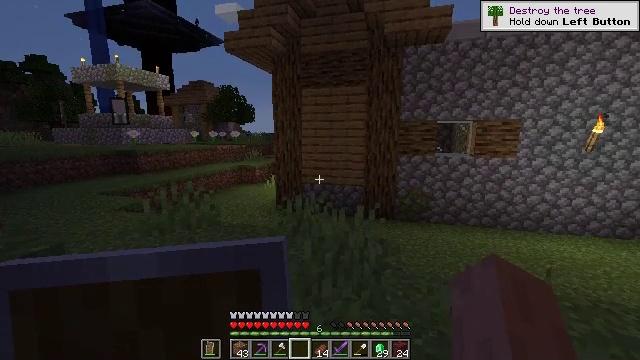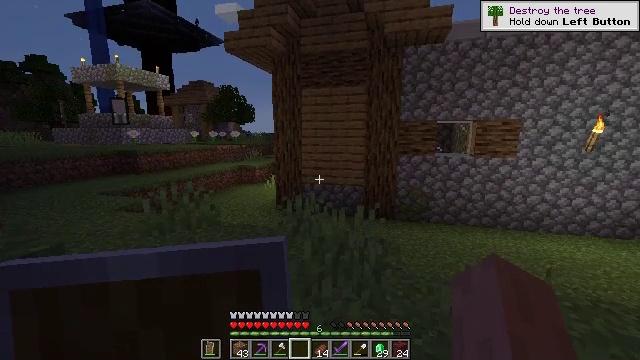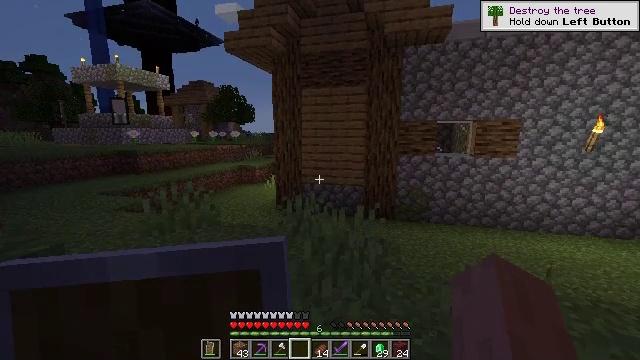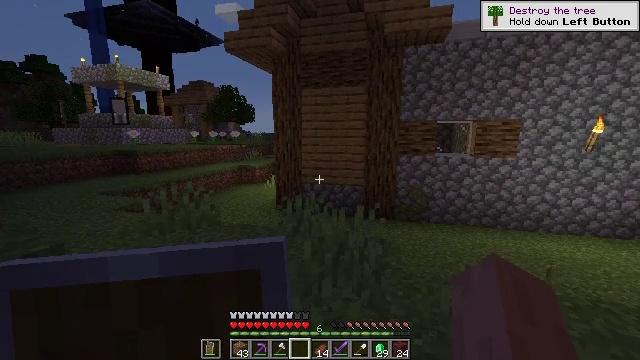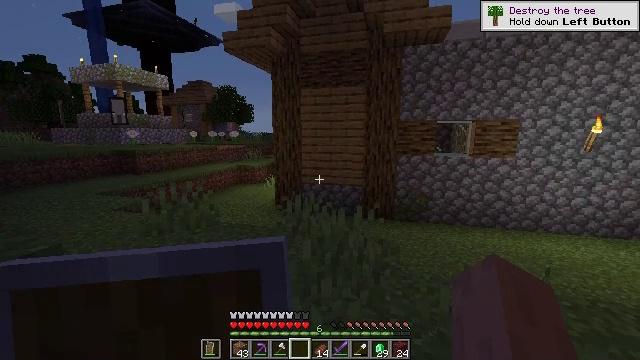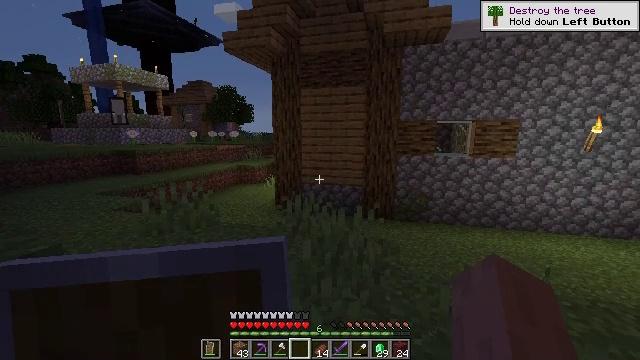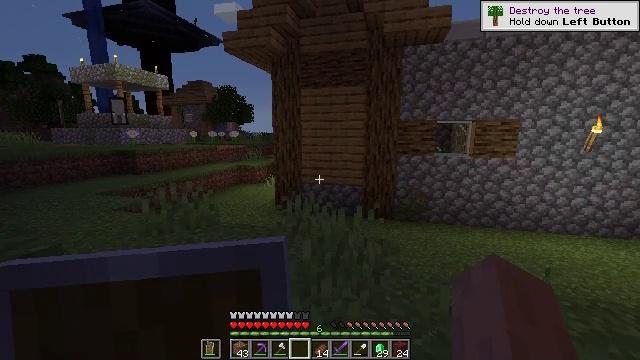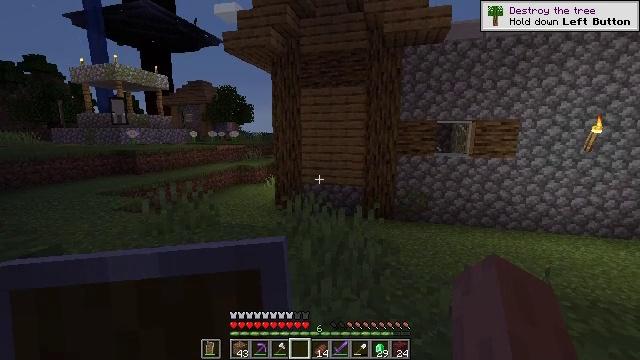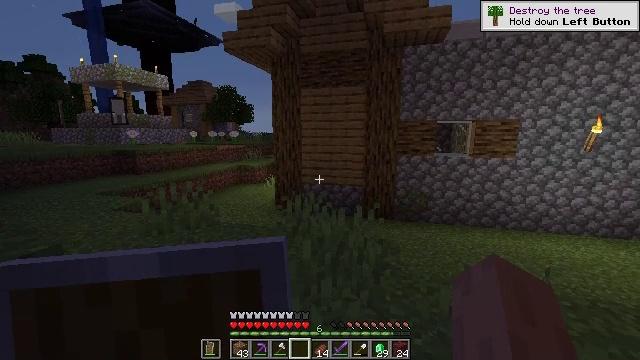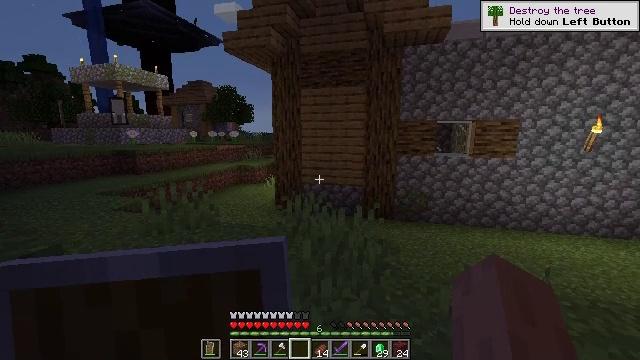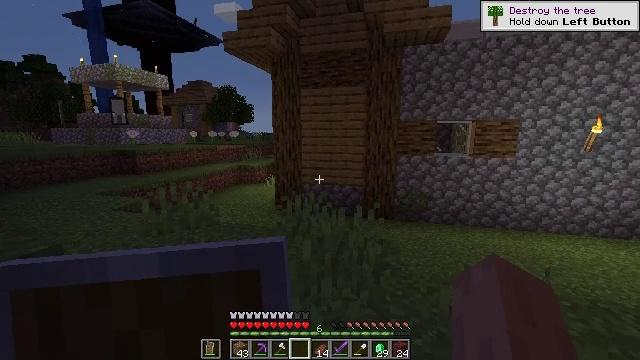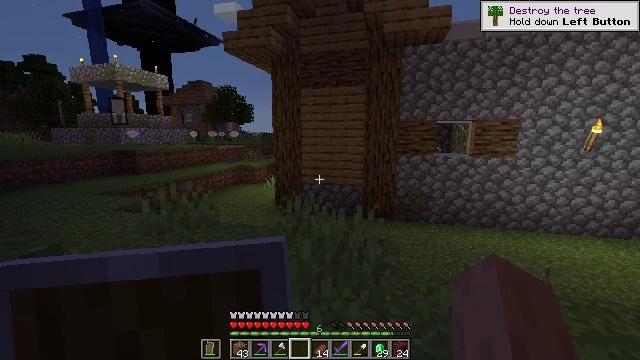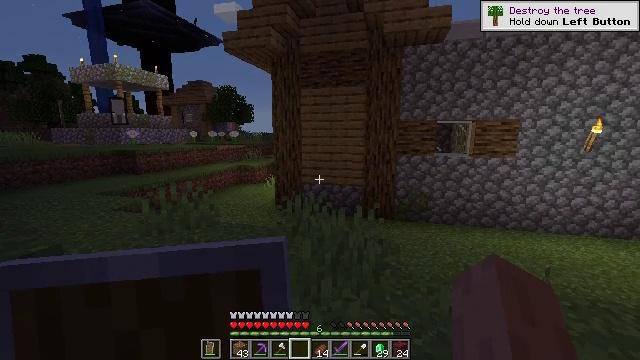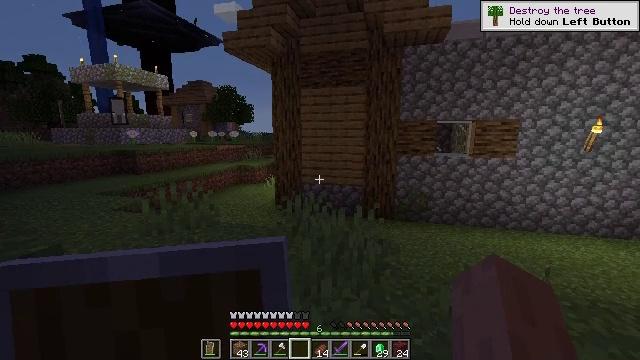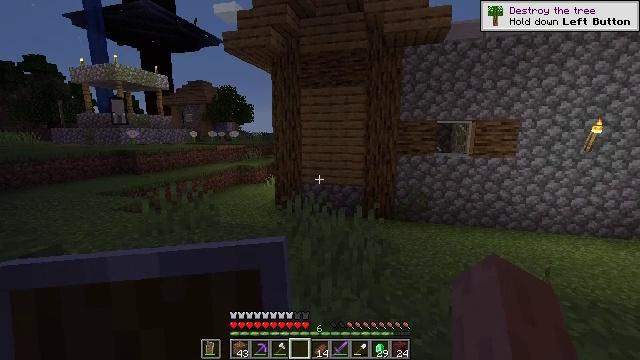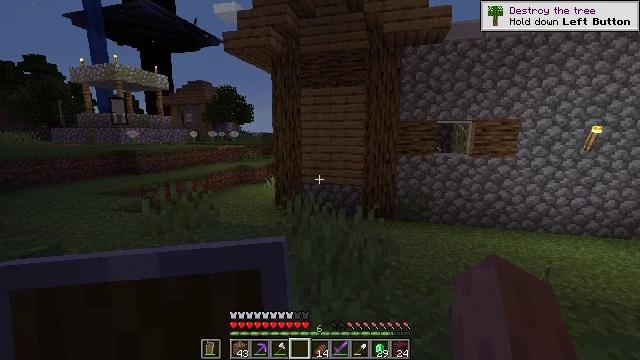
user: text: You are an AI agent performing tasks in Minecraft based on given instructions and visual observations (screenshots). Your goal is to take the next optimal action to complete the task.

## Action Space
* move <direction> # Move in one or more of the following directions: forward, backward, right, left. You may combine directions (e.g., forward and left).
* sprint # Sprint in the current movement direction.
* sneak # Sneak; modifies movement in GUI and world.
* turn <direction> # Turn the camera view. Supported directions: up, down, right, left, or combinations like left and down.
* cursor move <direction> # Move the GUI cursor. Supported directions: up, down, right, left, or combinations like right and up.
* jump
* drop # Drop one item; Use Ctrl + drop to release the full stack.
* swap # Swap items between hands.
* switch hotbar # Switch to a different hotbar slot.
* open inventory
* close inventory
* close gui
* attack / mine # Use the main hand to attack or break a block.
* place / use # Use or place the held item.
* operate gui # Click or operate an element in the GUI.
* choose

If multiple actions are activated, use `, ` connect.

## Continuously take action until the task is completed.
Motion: motion action
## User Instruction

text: Use the furnace to create netherite scrap.
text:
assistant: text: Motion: no_op
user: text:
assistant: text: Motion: no_op
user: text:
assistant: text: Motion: no_op
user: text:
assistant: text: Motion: no_op
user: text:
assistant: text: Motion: no_op
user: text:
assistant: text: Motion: no_op
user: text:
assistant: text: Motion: no_op
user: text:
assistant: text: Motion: no_op
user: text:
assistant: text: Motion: no_op
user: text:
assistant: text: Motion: no_op
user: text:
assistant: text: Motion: no_op
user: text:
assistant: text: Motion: no_op
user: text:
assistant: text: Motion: no_op
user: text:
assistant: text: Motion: no_op
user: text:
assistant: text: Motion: no_op
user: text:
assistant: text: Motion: no_op
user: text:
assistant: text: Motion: no_op
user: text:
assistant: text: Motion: no_op
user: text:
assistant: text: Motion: no_op
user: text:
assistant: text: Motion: no_op
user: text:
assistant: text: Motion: no_op
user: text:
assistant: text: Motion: no_op
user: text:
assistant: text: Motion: no_op
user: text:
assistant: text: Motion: no_op
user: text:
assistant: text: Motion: no_op
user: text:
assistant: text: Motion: no_op
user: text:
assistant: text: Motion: no_op
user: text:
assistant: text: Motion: no_op
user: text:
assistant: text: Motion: turn right and down
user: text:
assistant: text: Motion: turn right and down